Question: I am trying to convert a HTML5 range input into a group of radio boxes. Each radio box corresponds to a value in the original range. Next to each radio box there is text displaying it's value.
For some reason, the last bit of text, which should display the value of the last radio box, is not appearing. There should be a 10 on the far right of this image.

<URL>.
HTML
'''
<div class='range_container'>
1<input type="range" name="points" min="1" max="10" value='5'>10
<div class='range_value_display'>5</div>
</div>
'''
CoffeeScript
'''
($ "input[type='range']").each (i) ->
initial_value = ($ this).val()
radio_name = Math.random().toString(36).substr(2, 5)
start_value = parseInt(($ this).attr('min'))
end_value = parseInt(($ this).attr('max'))
for option_number in [start_value..end_value]
opts = "#{if opts then opts else ''}<input type='radio' name='#{radio_name}' value='#{option_number}'#{if option_number is parseInt(initial_value) then ' checked' else ''}>#{option_number}"
($ this).closest('.range_container').replaceWith ($ opts)
'''
JavaScript
'''
($("input[type='range']")).each(function(i) {
var end_value, initial_value, option_number, opts, radio_name, start_value, _i;
initial_value = ($(this)).val();
radio_name = Math.random().toString(36).substr(2, 5);
start_value = parseInt(($(this)).attr('min'));
end_value = parseInt(($(this)).attr('max'));
for (option_number = _i = start_value; start_value <= end_value ? _i <= end_value : _i >= end_value; option_number = start_value <= end_value ? ++_i : --_i) {
opts = "" + (opts ? opts : '') + "<input type='radio' name='" + radio_name + "' value='" + option_number + "'" + (option_number === parseInt(initial_value) ? ' checked' : '') + ">" + option_number;
}
return ($(this)).closest('.range_container').replaceWith($(opts));
});
'''
What is going wrong?
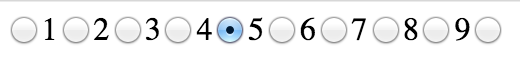
Answer: The '$ opts' part is getting confused by the lack an outer element and just dropping the trailing bit of text. Try this out in your JS console:
'''
$("<span/>5");
'''
And notice there's no 5 in the resulting jquery object. OTOH:
'''
$("<div><span/>5</div>");
'''
works fine. So you need to wrap the whole thing in some kind of container.
Your approach is also a bit confusing in general (progressively replacing the same bit of DOM). I also found it pretty hard to read because so much stuff is crammed into that input-creation line. Here's what I'd do:
'''
($ "input[type='range']").each (i) ->
$this = $ this
initial_value = parseInt($this.val())
max = parseInt($this.attr 'max')
min = parseInt($this.attr 'min')
radio_name = Math.random().toString(36).substr(2, 5)
$opts = $ '<span>'
for option_number in [min..max]
input = $('<input>')
.attr('type', 'radio')
.attr('name', radio_name)
.val(option_number)
$opts
.append(input)
.append(option_number)
input.attr("checked", true) if initial_value is option_number
$this.closest('.range_container').replaceWith $opts
'''
That feels a lot more readable to me. Also makes the "10" show up.